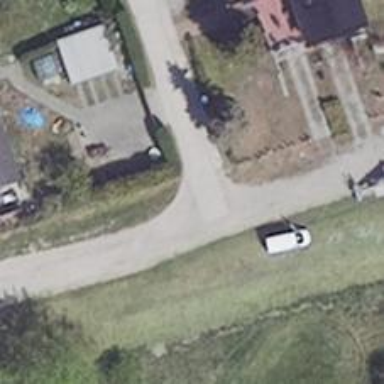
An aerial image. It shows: Residential road paved with concrete.